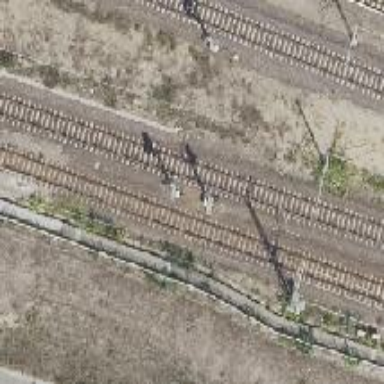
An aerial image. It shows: Railway signal.